Question: I'm trying to convert HTTP timestamps into standard timestamp for complete data framing and getting time-series plots. I'm looking for an efficient way to do this for the large dataset. My actual data frame is as follows:
'''
# +----------------------+-------+
# | timestamp | col1 |
# +----------------------+-------+
# | 10/May/2021:19:48:36 | 714 |
# | 10/May/2021:00:28:12 | None |
# | 10/May/2021:15:34:26 | 634 |
# | 10/May/2021:00:20:25 | 8453 |
# | 10/May/2021:14:31:32 | None |
# +---------------------+-------+
'''
I have tried couple of the following methods and get errors:
'''
df["timestamp"] = pd.to_datetime(df['timestamp'], errors='coerce', format='%Y-%m-%d %H:%M:%S')
df["timestamp"]
'''
This returns me 'NaT' which is strange!
'''
0 NaT
1 NaT
2 NaT
3 NaT
4 NaT
..
'''
I updated the format and change it from 'format='%Y-%m-%d %H:%M:%S'' to 'format='%d/%b/%Y:%H:%M:%S'' and worked and I can use 'df.plot(x='timestamp', y='col1')'. Additionally I don't see any changes/formatting in timestamps in plot:

The problem is when I plot it, timestamps related 'xticks' in x axis will be plotted as they are but I couldn't limited time stamps to hours in the same day. This is not practical for my plot when events are belong to a same day. I tried to access/filter hours by this:
'df<URL>.
Any help will be highly appreciated
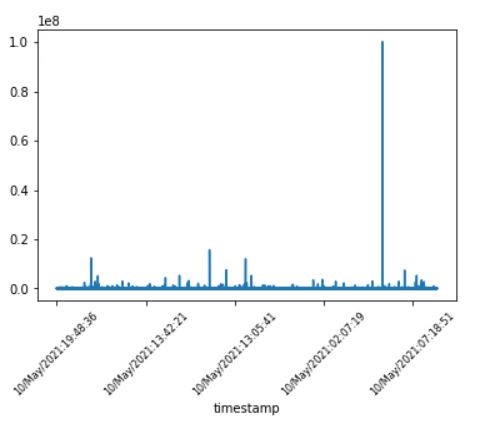
Answer: Try via 'split()', 'join()' and 'to_datetime()' method:
'''
df['timestamp']=pd.to_datetime(df['timestamp'].str.split(':',1).str.join(' '),errors='coerce')
'''
output of 'df':
'''
timestamp col1
0 2021-05-10 19:48:36 714
1 2021-05-10 00:28:12 None
2 2021-05-10 15:34:26 634
3 2021-05-10 00:20:25 8453
4 2021-05-10 14:31:32 None
'''